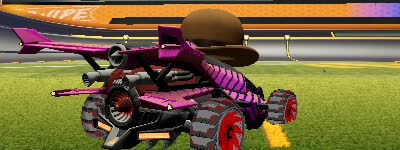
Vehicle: aftershock